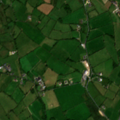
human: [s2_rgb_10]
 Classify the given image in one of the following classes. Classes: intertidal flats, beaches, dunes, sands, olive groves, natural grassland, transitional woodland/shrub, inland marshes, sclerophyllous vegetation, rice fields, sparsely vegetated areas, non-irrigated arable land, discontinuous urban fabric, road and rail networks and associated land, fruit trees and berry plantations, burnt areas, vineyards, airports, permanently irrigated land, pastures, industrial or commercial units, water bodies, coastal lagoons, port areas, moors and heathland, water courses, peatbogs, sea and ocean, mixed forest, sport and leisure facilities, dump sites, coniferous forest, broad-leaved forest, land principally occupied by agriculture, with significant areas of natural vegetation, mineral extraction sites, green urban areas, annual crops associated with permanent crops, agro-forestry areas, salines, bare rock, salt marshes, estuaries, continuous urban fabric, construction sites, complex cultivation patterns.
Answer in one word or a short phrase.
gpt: pastures